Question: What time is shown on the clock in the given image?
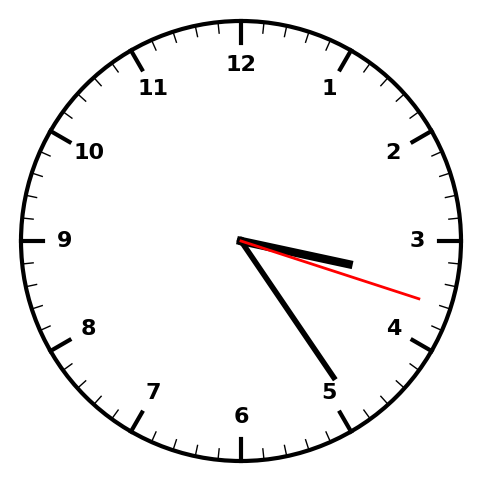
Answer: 03:24:18